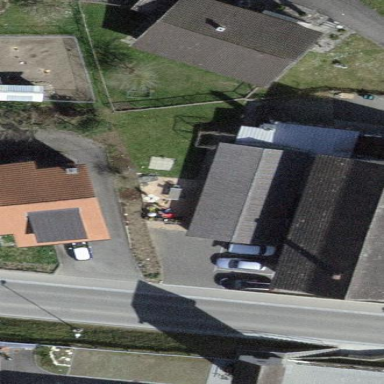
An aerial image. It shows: Building with tiled roof.